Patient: sex M, age 74
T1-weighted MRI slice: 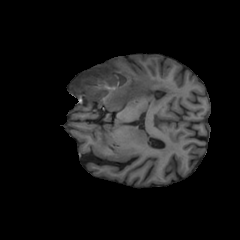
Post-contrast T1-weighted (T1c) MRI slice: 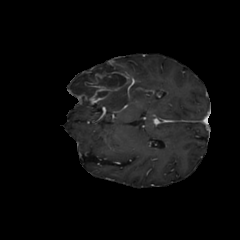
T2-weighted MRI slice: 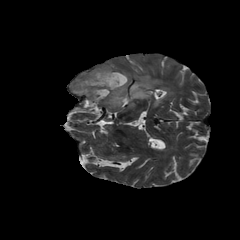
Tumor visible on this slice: yes
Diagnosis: Glioblastoma, IDH-wildtype
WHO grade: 4